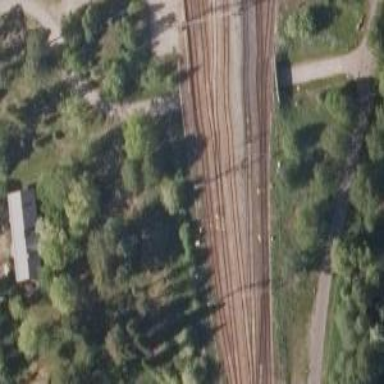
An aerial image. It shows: Rail yard with electrified contact lines for the trains.